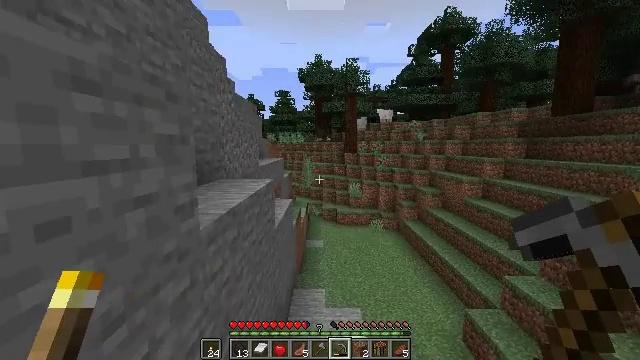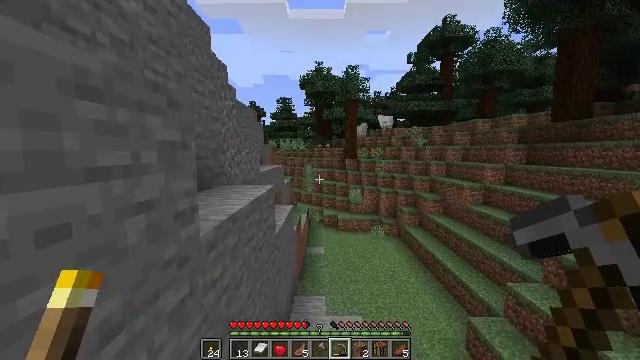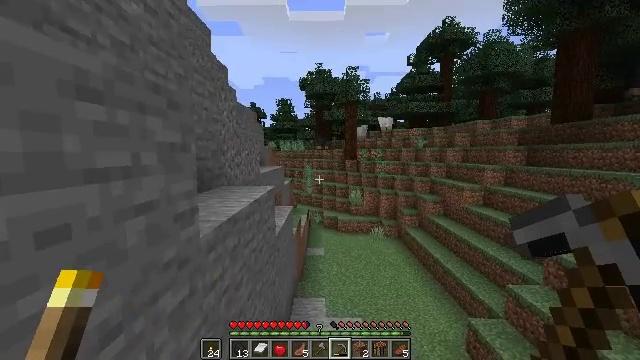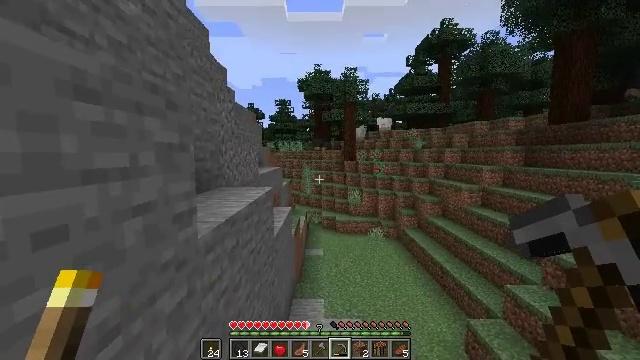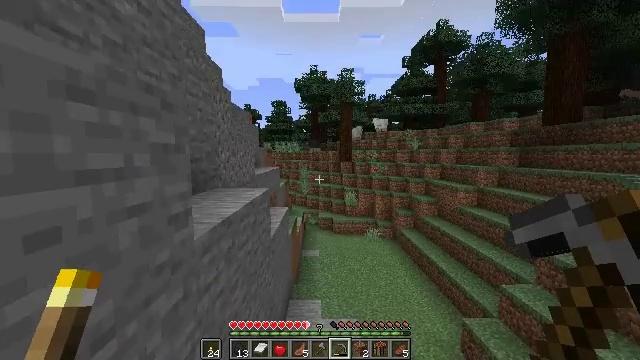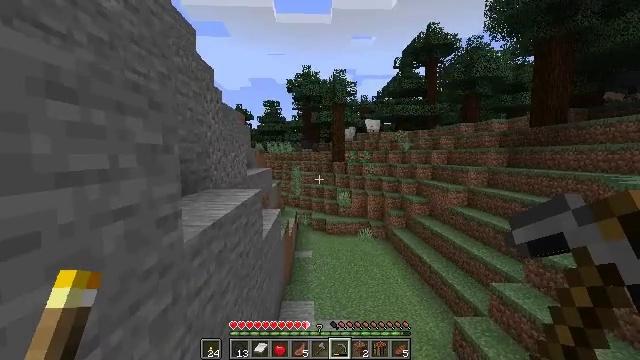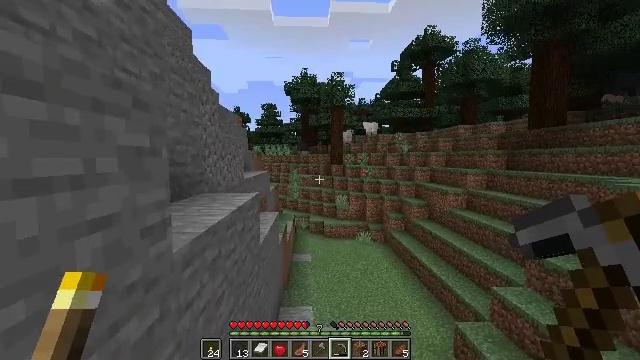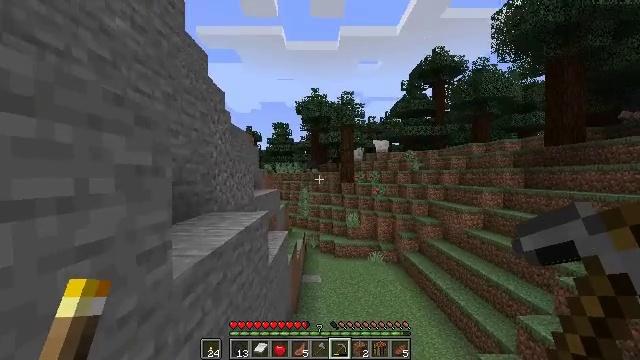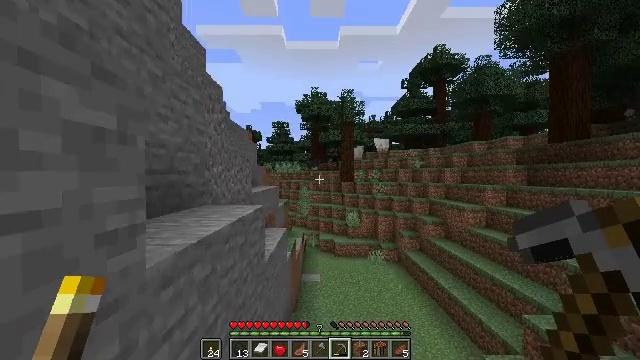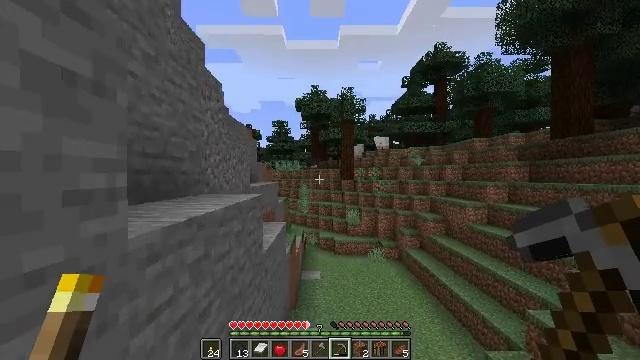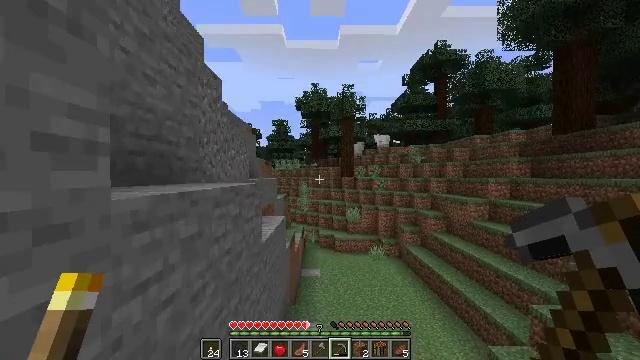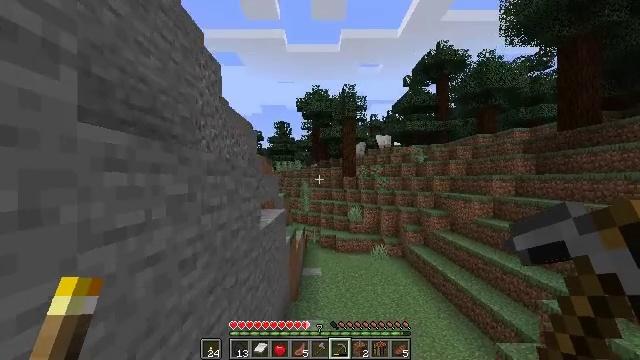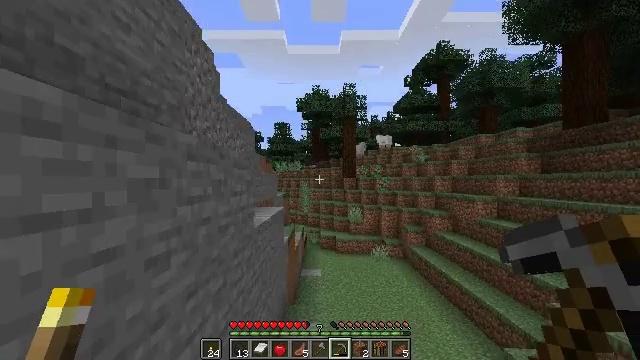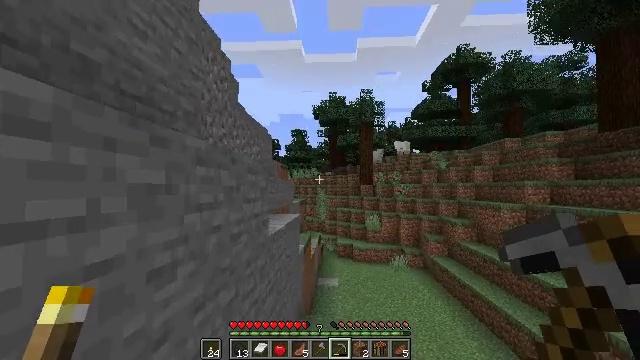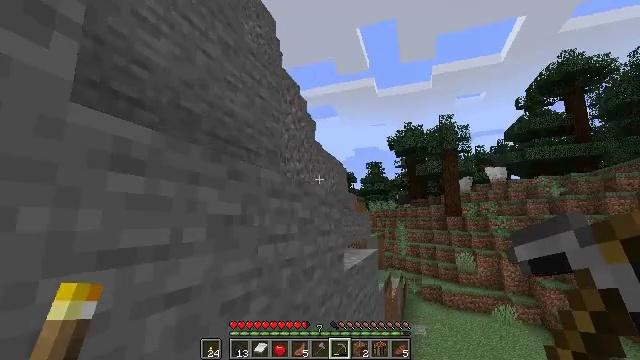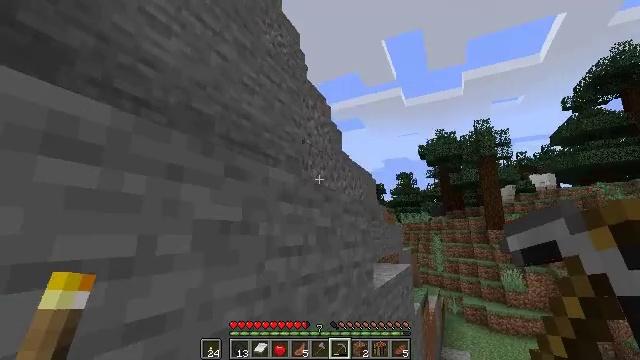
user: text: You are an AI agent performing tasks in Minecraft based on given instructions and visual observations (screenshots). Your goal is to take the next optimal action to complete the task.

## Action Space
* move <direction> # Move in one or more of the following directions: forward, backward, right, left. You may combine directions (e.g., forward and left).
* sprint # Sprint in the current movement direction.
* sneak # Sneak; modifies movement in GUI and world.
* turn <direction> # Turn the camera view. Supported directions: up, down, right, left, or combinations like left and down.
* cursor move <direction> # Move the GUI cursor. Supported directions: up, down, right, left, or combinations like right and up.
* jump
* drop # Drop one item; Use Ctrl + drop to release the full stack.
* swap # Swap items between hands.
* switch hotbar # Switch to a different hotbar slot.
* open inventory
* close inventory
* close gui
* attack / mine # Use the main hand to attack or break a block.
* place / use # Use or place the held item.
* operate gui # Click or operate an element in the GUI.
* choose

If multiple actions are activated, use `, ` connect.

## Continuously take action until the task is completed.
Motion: motion action
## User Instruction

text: Gather materials from the sweet berry bush.
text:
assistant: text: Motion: turn up
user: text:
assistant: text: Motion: no_op
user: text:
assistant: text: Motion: no_op
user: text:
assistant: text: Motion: no_op
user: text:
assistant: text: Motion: move forward, turn right
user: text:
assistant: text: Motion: move forward
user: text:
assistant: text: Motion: move forward, turn left and up
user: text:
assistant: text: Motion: move forward
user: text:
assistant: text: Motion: move forward
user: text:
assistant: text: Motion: move forward
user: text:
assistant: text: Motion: move forward
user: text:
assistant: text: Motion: move forward
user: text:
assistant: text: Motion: move forward, turn left and up
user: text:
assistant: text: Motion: move forward, turn left and up
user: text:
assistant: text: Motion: move forward, turn left and up
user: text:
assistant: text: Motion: move forward
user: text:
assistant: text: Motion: move forward
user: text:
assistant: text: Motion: move forward
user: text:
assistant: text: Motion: move forward
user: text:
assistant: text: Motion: move forward
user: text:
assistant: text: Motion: move forward
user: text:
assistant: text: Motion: move forward
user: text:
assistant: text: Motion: move forward, turn right
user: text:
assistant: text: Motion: move forward, turn right
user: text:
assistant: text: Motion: move forward, turn right
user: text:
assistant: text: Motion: move forward, turn right and down
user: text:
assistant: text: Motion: move forward, turn right and down
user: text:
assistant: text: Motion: move forward, turn right and down
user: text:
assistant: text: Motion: move forward, turn right
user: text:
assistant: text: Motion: move forward, turn right